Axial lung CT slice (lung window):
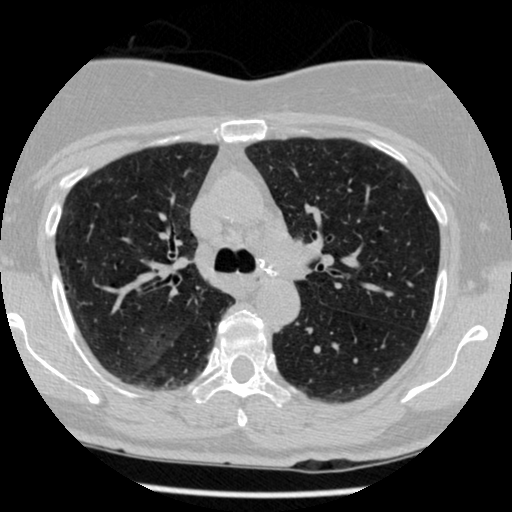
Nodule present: no